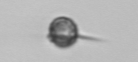
Label: Acanthoica_quattrospina